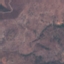
Label: HerbaceousVegetation